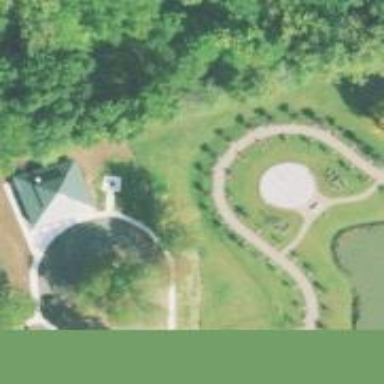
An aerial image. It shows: Memorial site with historic significance.